Interaction volume radius: 5 \u00c5
Interaction volume height: 20 \u00c5
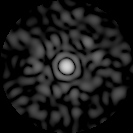
Disorder parameter: 0.8391